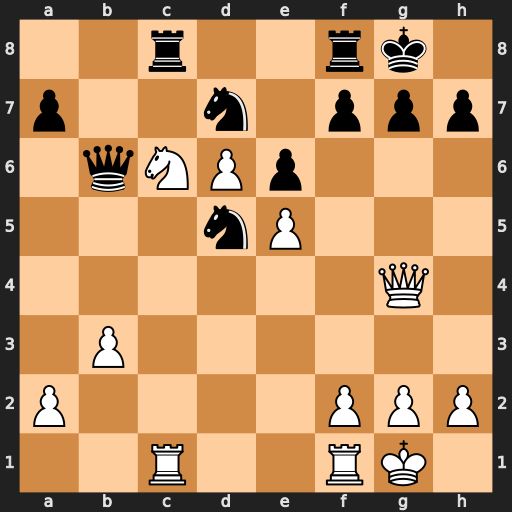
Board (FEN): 2r2rk1/p2n1ppp/1qNPp3/3nP3/6Q1/1P6/P4PPP/2R2RK1
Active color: w
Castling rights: -
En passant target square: -
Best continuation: Ne7+ Nxe7 dxe7 Rfe8 Rxc8